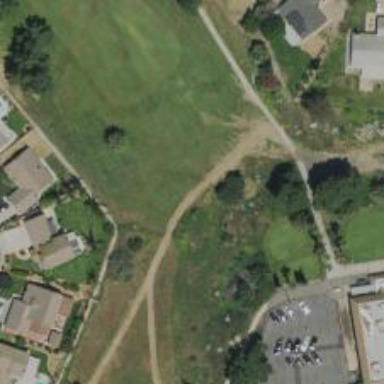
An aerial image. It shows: Golf cartpath that is also road path.